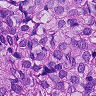
Metastatic tissue present: yes